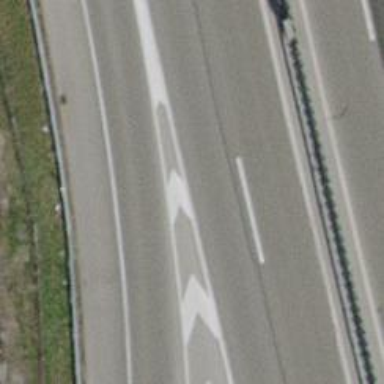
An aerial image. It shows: Asphalt motorway.